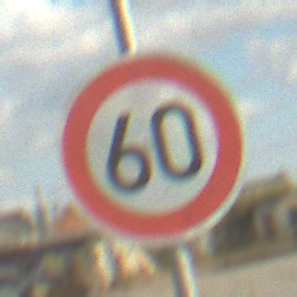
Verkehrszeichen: Geschwindigkeit60
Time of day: MorningAfternoon
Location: Outdoor (RoadRail)
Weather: PartlyCloudy
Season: NotSpecified
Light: Natural